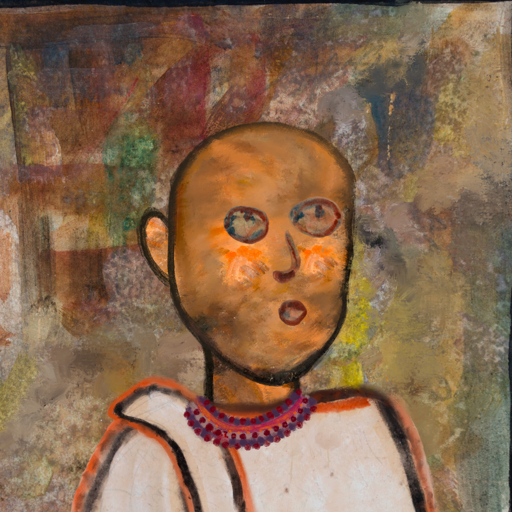
Background: Mosgoul, Head And Neck Side: Gypsy_Queen, Face Side: Orphan, Bust: Roy_Bahadur, Hair Side: Blank, Head Accessory: Blank, Second Necklace: Blank, Necklace: Roy_Bahadur, Baby: Blank